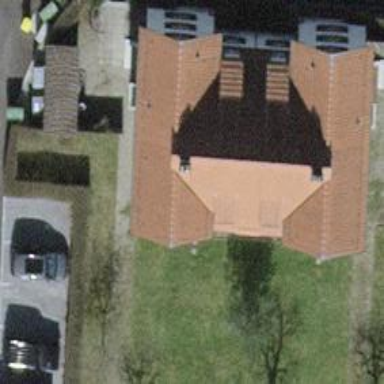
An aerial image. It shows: Building with tiled roof.